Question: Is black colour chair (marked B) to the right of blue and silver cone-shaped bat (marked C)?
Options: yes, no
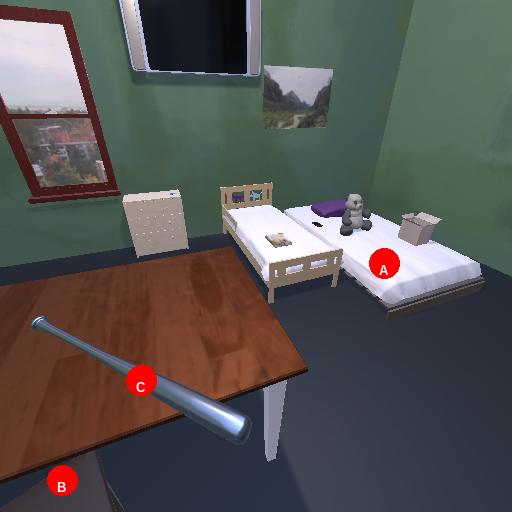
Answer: yes